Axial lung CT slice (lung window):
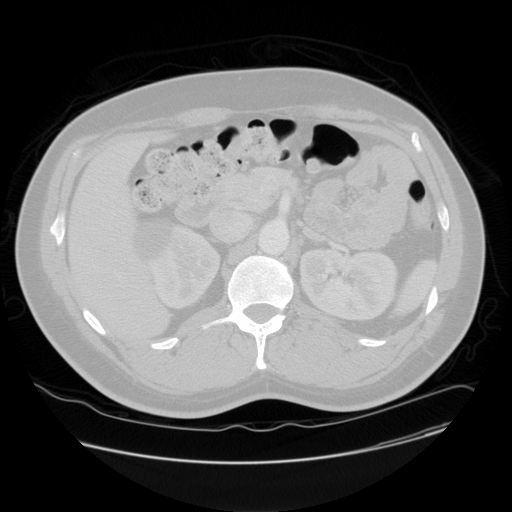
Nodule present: no